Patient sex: M
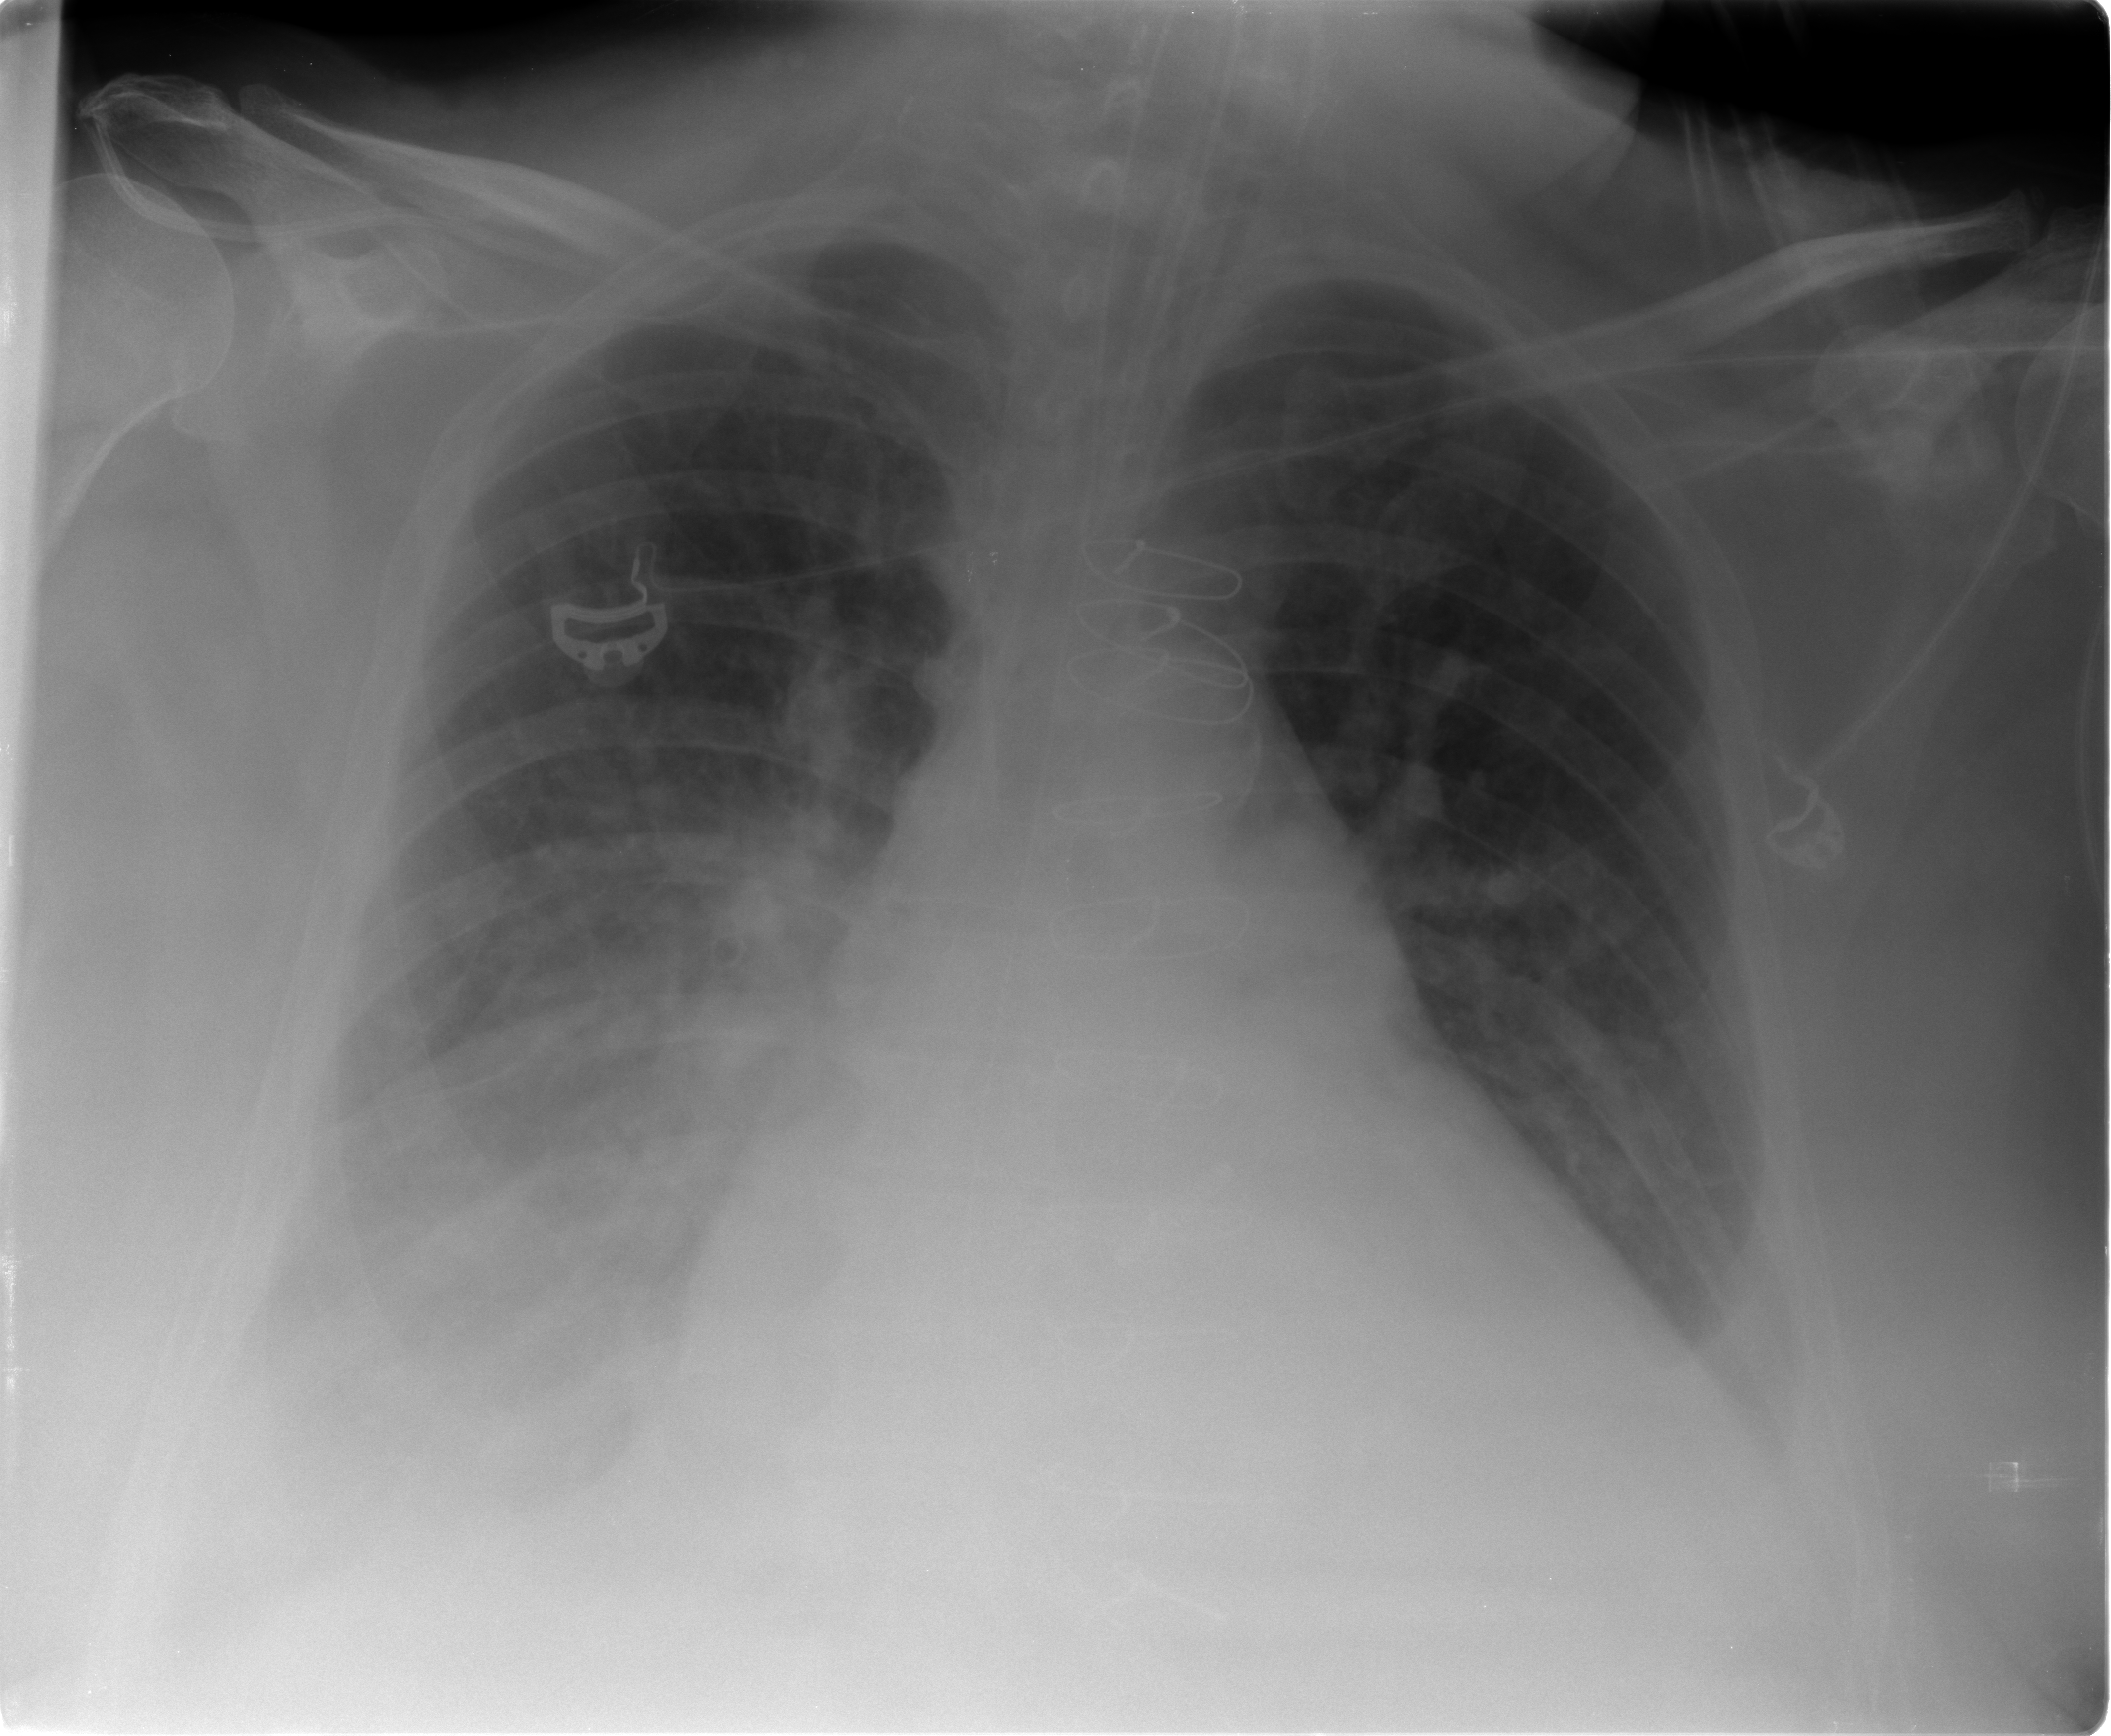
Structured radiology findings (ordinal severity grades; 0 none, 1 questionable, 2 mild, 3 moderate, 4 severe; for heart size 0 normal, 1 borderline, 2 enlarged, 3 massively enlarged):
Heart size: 3
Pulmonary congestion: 3
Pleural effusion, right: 2
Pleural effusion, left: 2
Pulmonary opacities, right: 2
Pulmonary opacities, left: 2
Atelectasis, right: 2
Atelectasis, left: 2